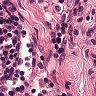
Metastatic tissue present: no